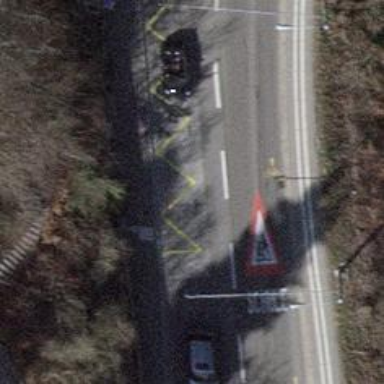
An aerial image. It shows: Trolleybus stop position for public transport.